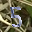
Label: 5